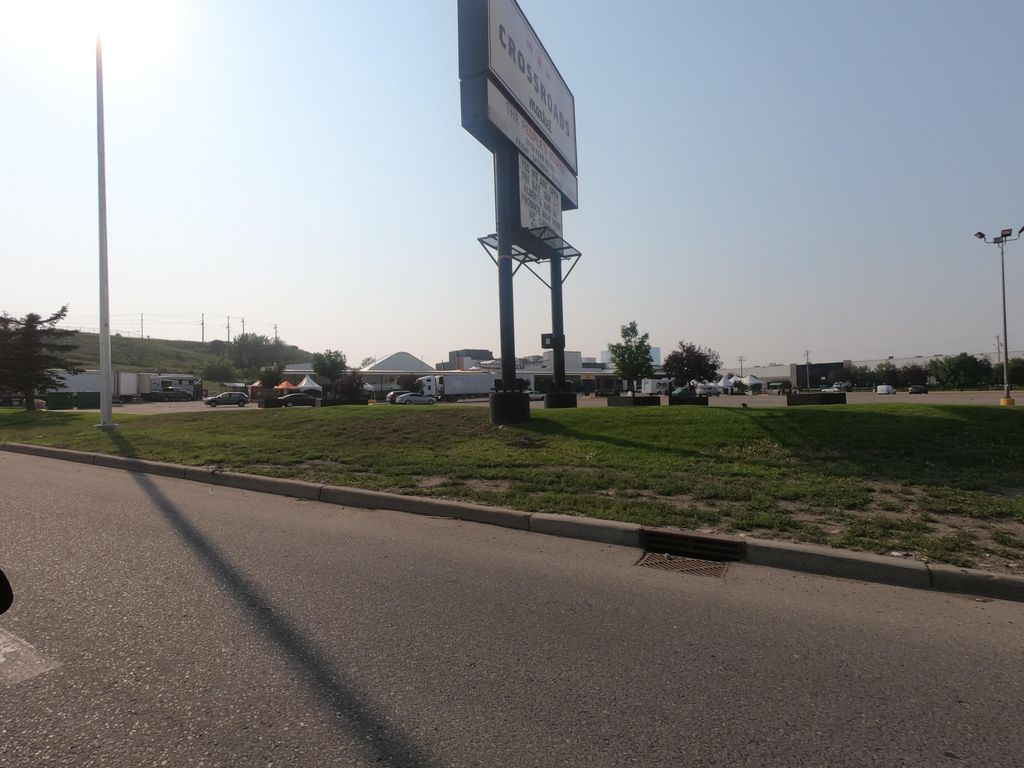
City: calgary